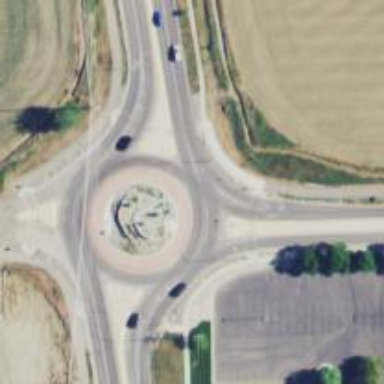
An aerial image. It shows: Roundabout at primary highway.